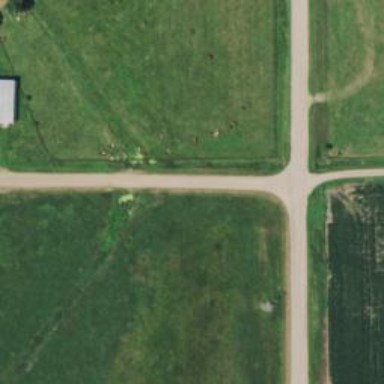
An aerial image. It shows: Unclassified road.